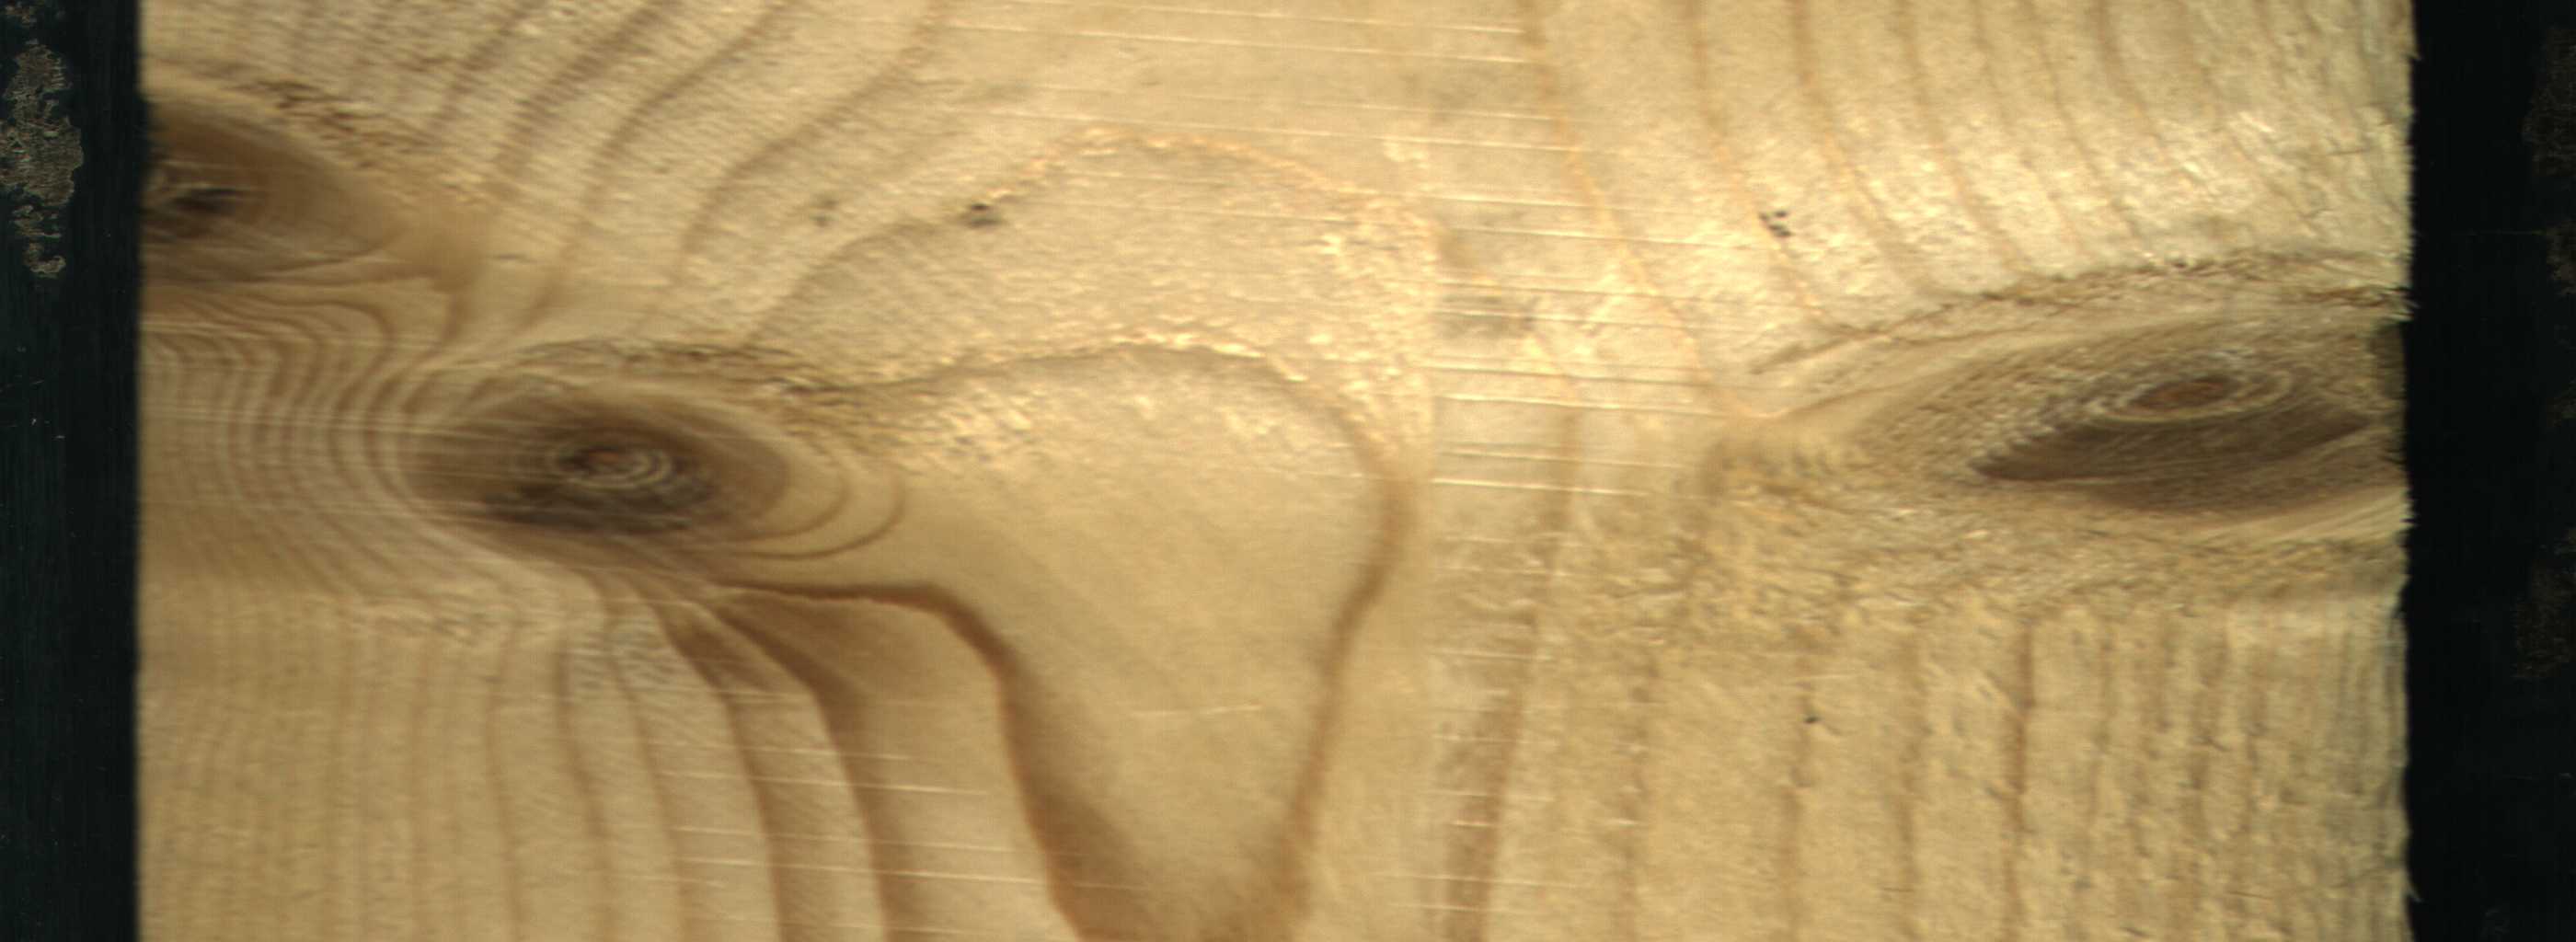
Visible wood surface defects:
Live_Knot
Live_Knot
Live_Knot